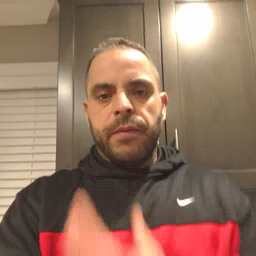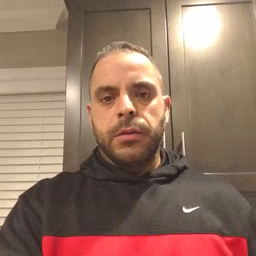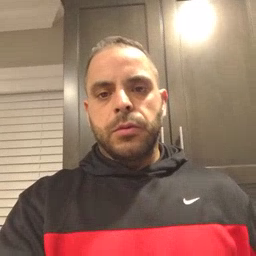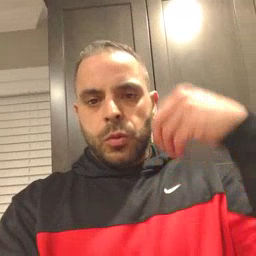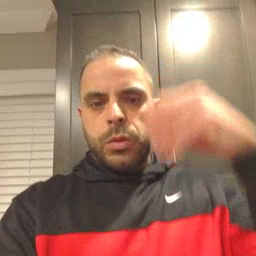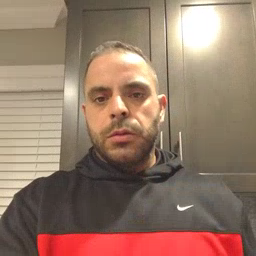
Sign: store